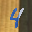
Label: 4